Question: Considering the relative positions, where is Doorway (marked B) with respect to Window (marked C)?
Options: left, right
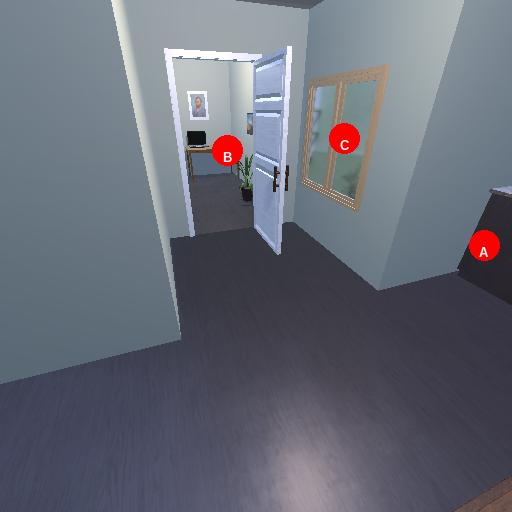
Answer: left